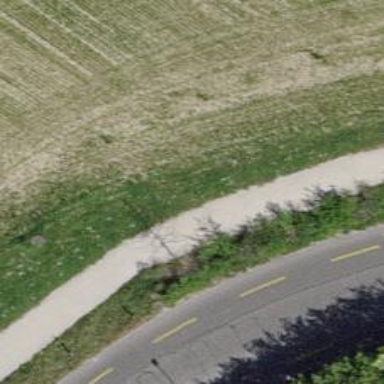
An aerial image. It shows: Footway with surface of fine gravel.